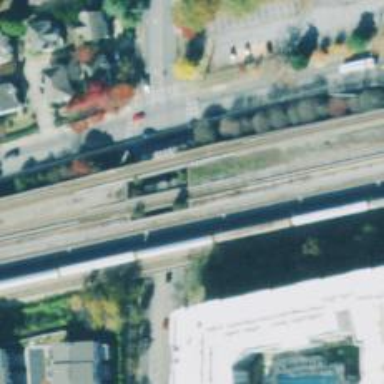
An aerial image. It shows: Bridge with electrified rails.